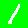
Digit: 1